Question: I'm trying to use <URL> to generate a PDF out of some HTML. I need the page to be 20mm x 20mm, so I use the following:
'''
CPDF_Adapter::$PAPER_SIZES['my_square_page'] = array(0, 0, 566.929134, 566.929134);
$dompdf->set_paper('my_square_page','portrait');
'''
It works properly, if I check the PDF properties the size is ok. The HTML that will appear in the PDF has a container 'div' of 490x490px. This size cannot be changed, as the elements inside that 'div' are absolutely positioned.
The problem, then, is that in the generated PDF the 'div' . I've tried setting the DPI, using different values in
'''
def("DOMPDF_DPI", 150);
'''
But it does not seem to make any difference at all. The output I get is this (gray borders are from the PDF reader):

I've tried setting the 'width' and 'height' of 'body' and 'html' in the CSS of the content, but it does not work.
You can check the <URL>.
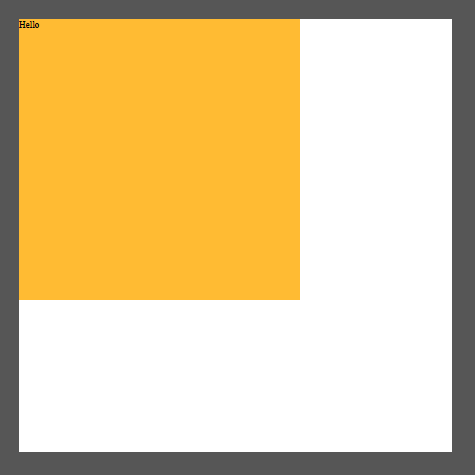
Answer: Ok, I figured it out. Looks like the line
'''
def("DOMPDF_DPI", 150);
'''
does not actually do anything. I did change the 'dompdf_config.custom.inc' file and then it worked. Added this:
'''
define("DOMPDF_DPI", 62.230);
'''
But now the images look too big :S